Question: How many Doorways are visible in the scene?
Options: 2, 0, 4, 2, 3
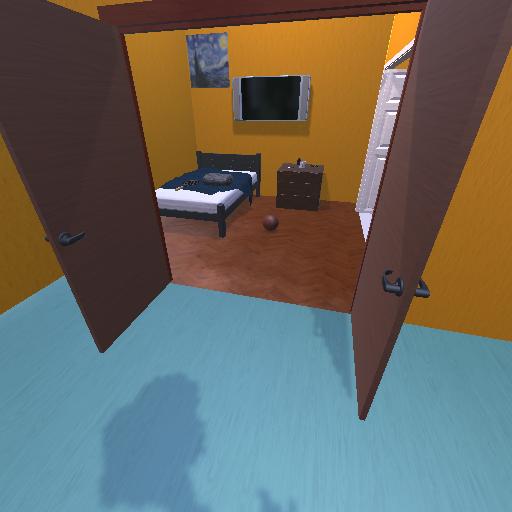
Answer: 2